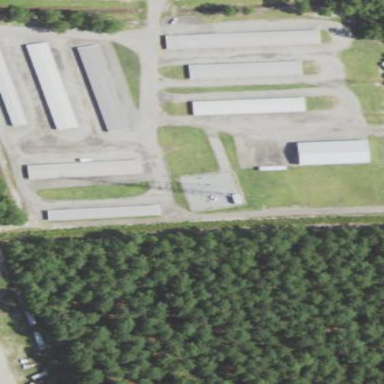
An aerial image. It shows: Storage rental shop.